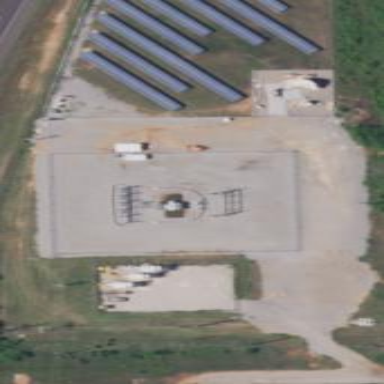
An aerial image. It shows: Power substation.